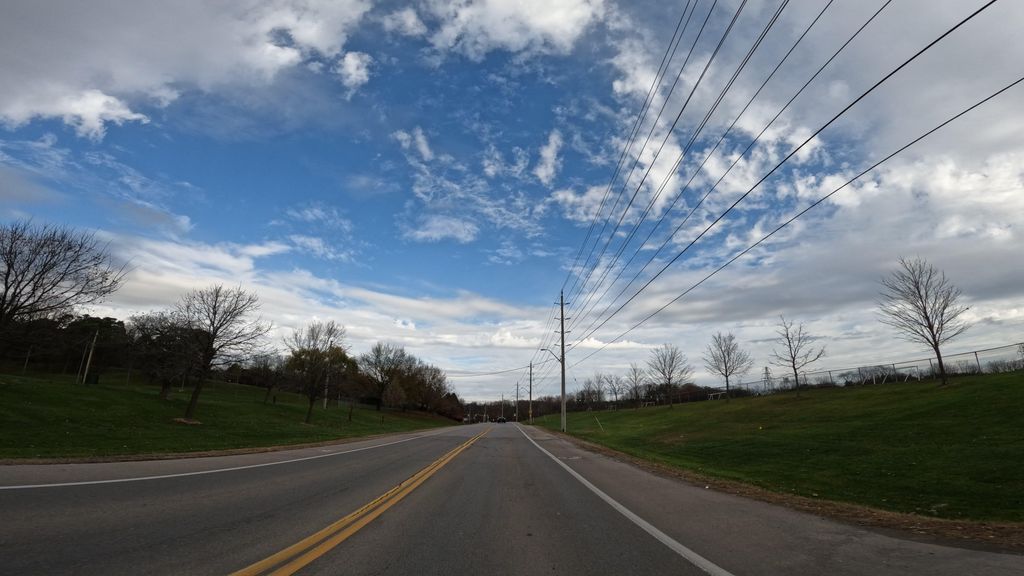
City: hamilton